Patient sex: M
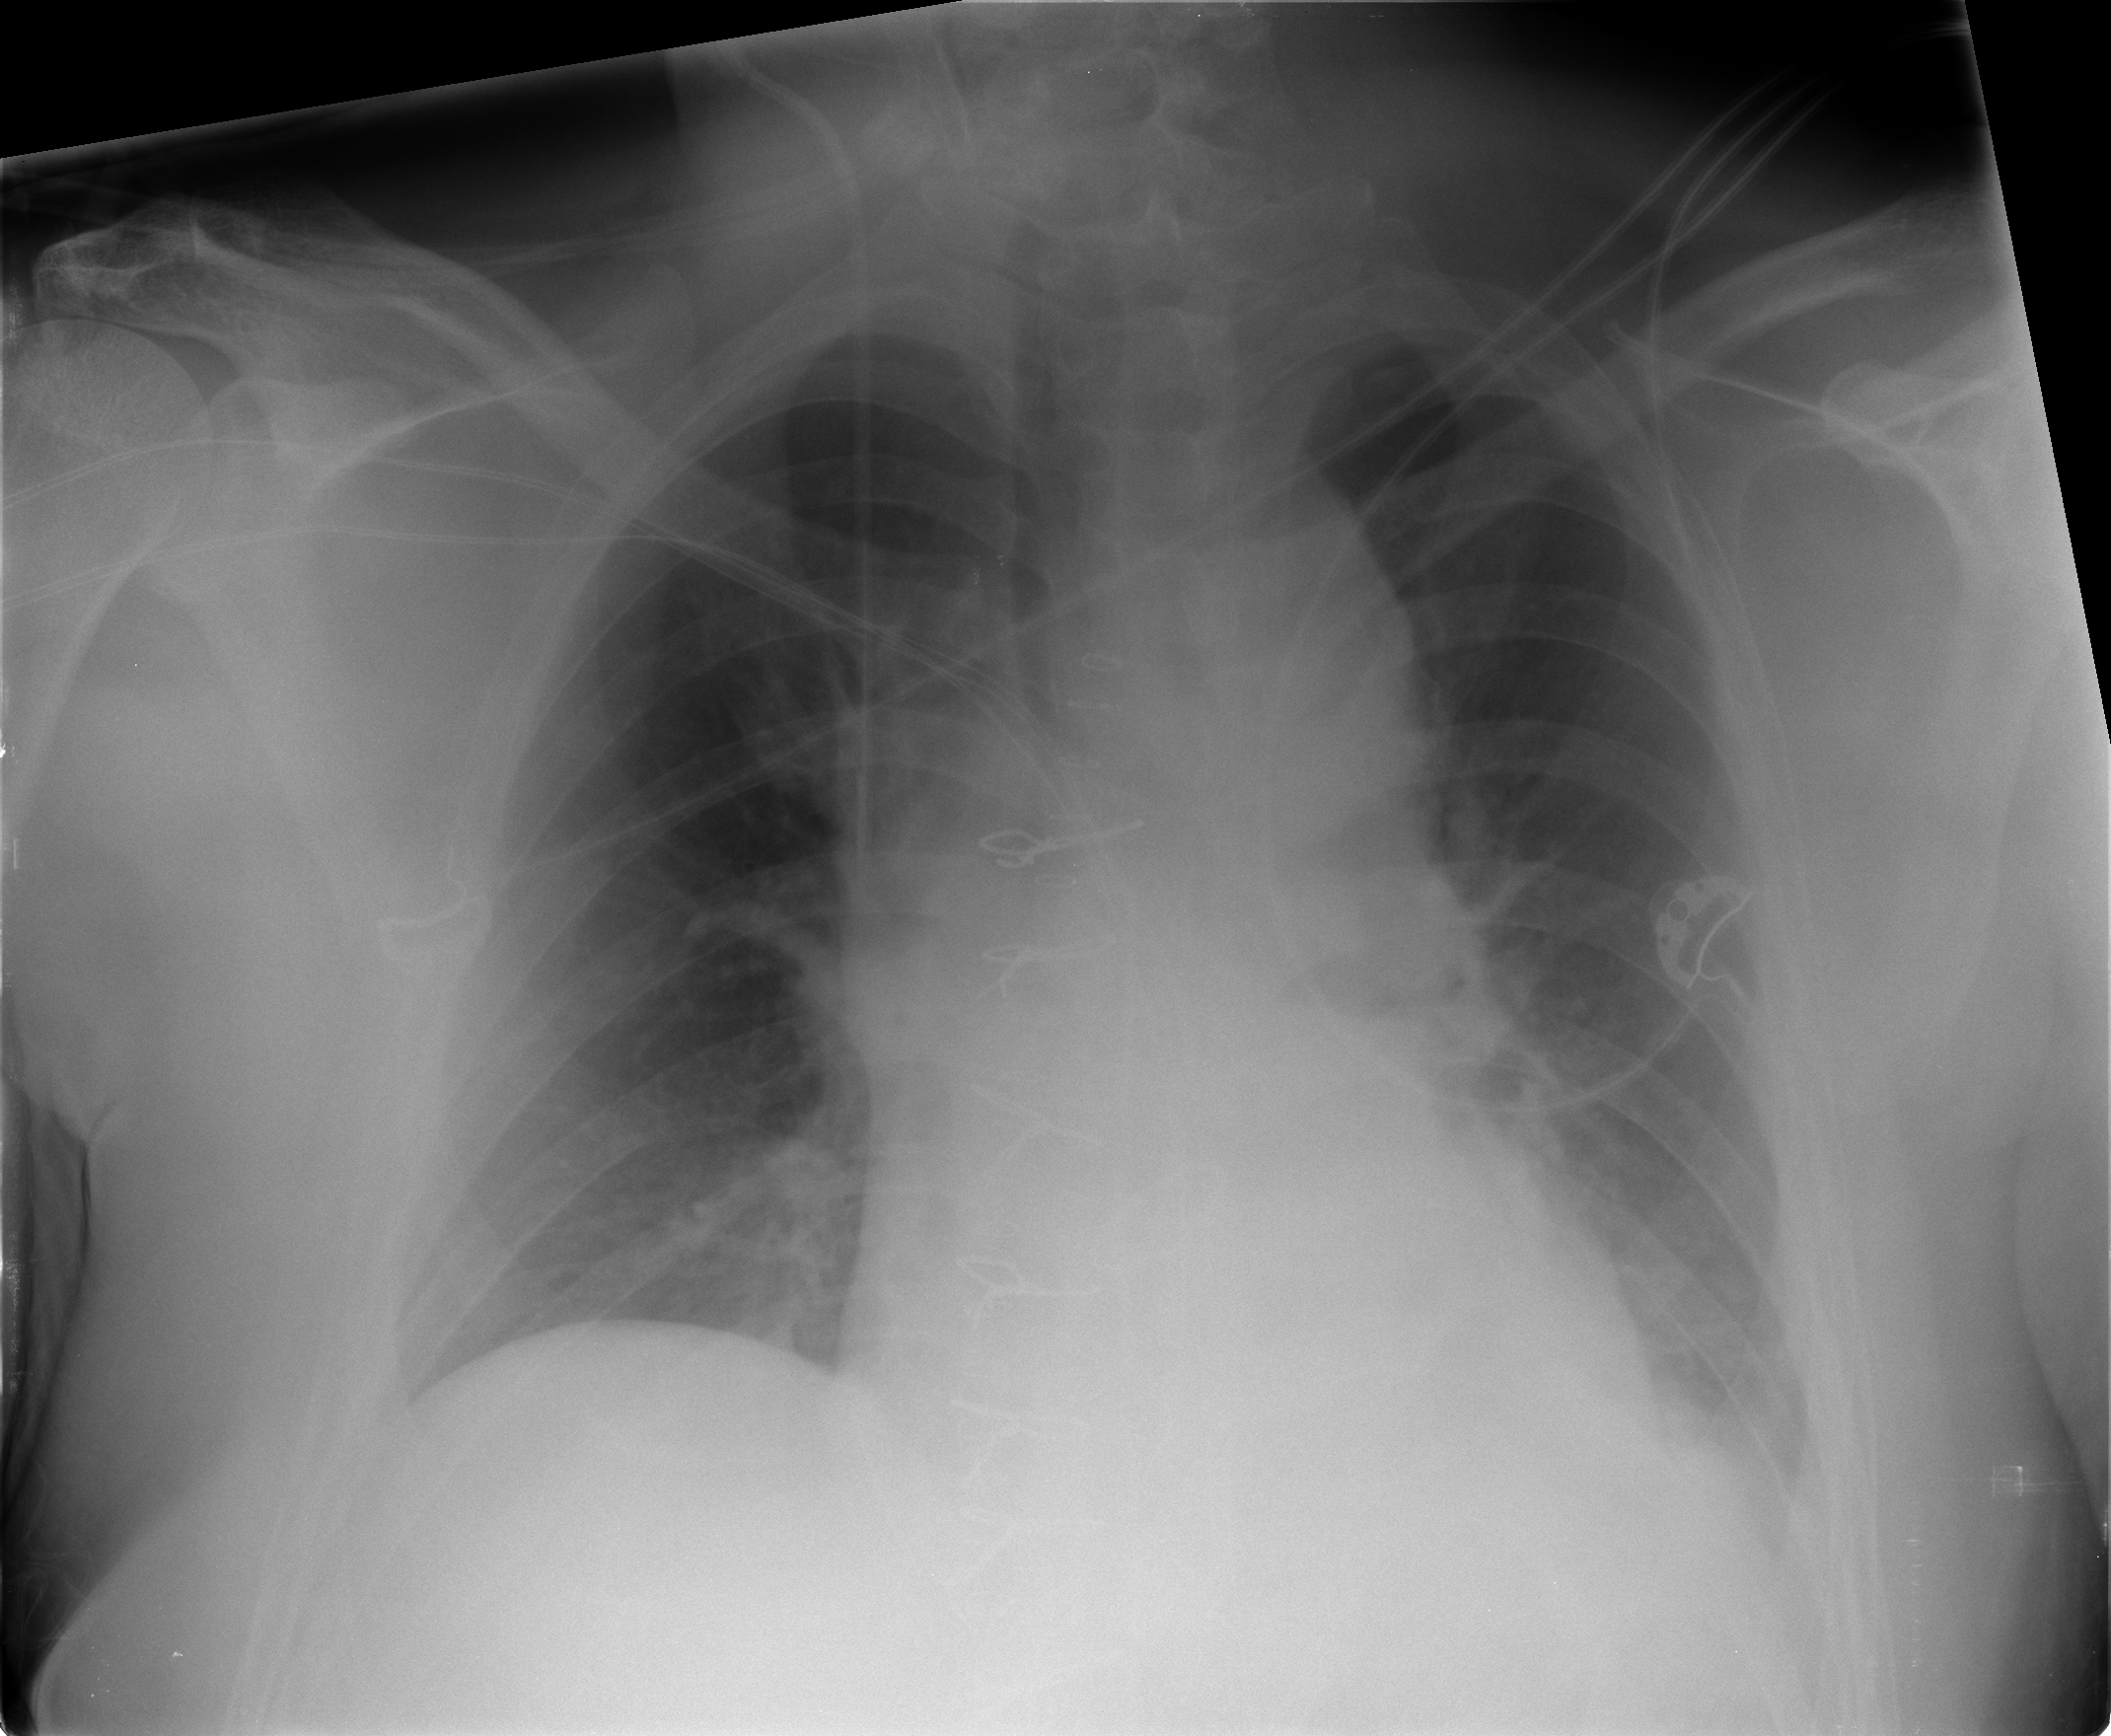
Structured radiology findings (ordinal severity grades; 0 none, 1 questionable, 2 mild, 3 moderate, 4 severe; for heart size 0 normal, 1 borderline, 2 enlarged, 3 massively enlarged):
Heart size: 2
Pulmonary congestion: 2
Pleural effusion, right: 0
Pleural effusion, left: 2
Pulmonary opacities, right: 2
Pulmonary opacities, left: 2
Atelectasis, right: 2
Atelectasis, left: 2